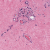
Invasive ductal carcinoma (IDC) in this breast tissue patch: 0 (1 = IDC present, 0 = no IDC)